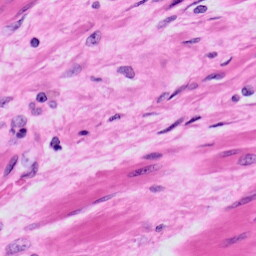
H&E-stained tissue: Prostate